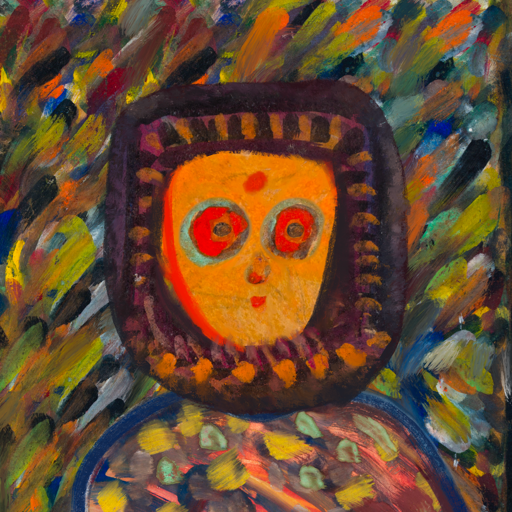
Background: An_Impression, Head And Neck Front: Sisters, Face Front: Sisters, Bust: Mother_And_Son_Mother, Hair Front: Doll, Head Accessory: Blank, Second Necklace: Blank, Necklace: Blank, Baby: Blank